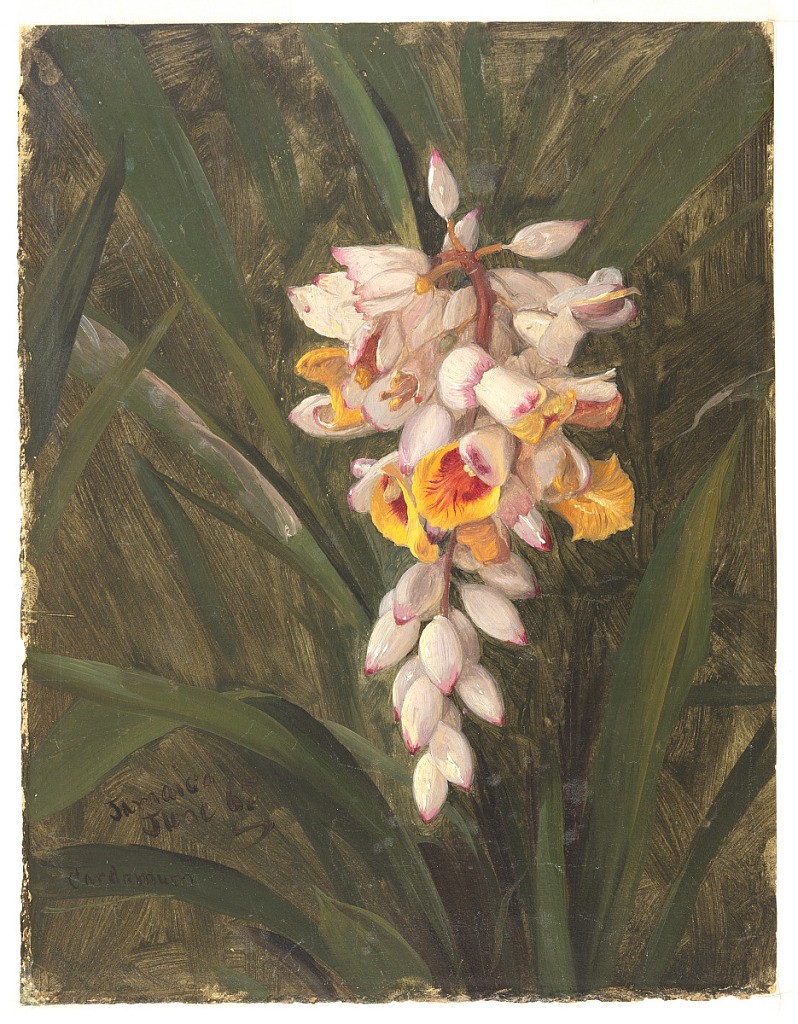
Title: Cardamom, Jamaica
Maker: Frederic Edwin Church, American, 1826–1900
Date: June 1865
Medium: Brush and oil, graphite on paperboard
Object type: Drawing
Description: Botanical sketch of a cardamom flower in the Jamaican jungle. Leaves of the plant visible all around. Flower bulbs centrally placed and rendered in white with pink tips, while blossoming flowers are yellow and deep red. Dark green ground visible through leaves all around.